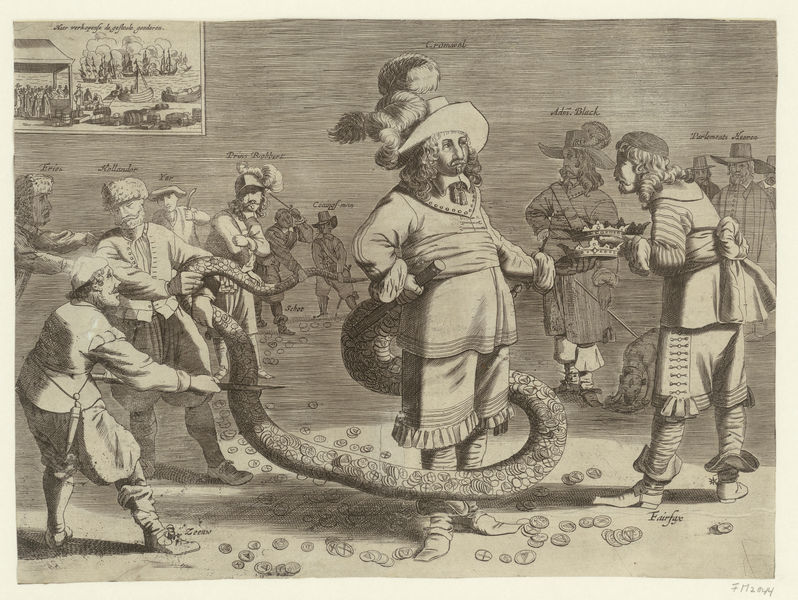
Titel: Spotprent op Cromwell als de afgrijselijke Staartman
Standort: Amsterdam
Institution: Rijksmuseum
Schlagwörter: mann, meer, menschen, grau, hut, männer, schwarz, skizze, weiss, zeichnung, gürtel, hund, tier, bart, diener, federn, kragen, messer, reich, krone, bauern, perücke, schrift, könig, schere, geld, schwarz-weiß, stich, schwert, waffen, bürger, beschriftung, schlange, stiefel, fürst, seefahrt, kupferstich, finanzen, münzen, hanse, gürte, taler, riesenschlange, abgabe, knöig